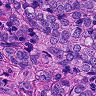
Metastatic tissue present: yes